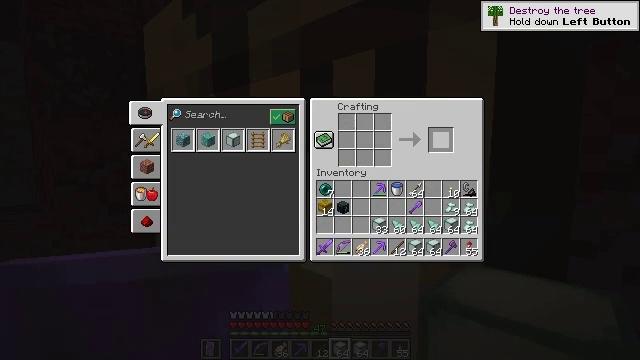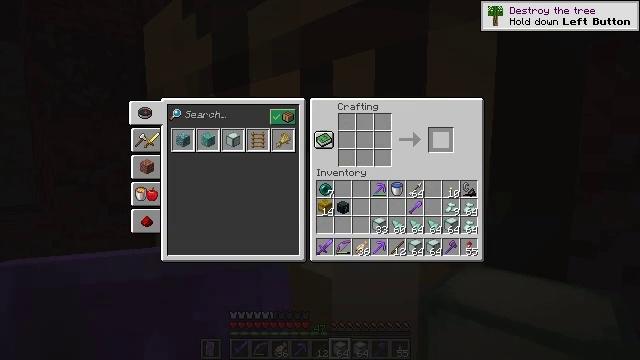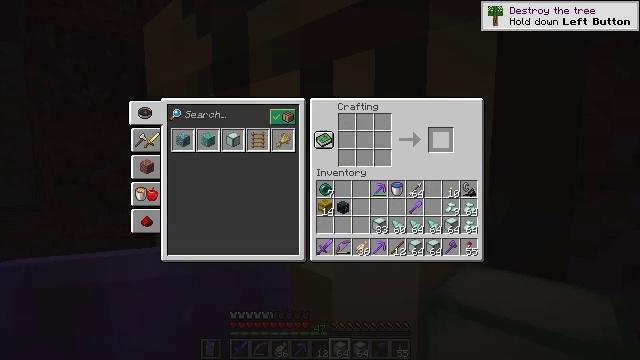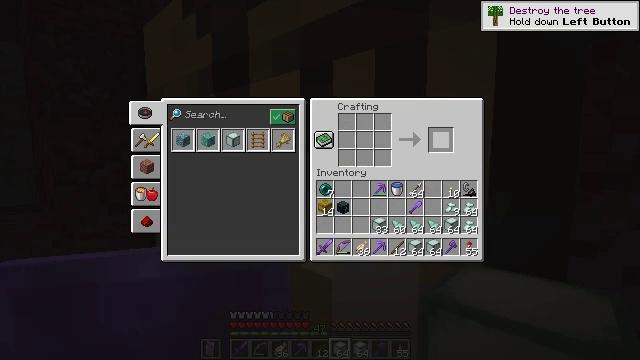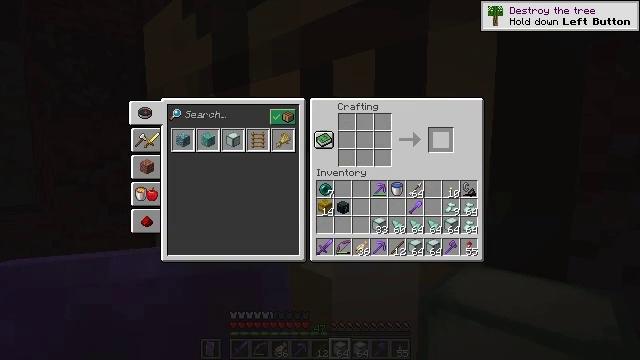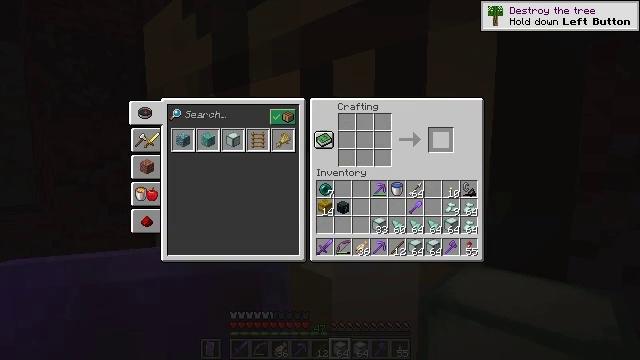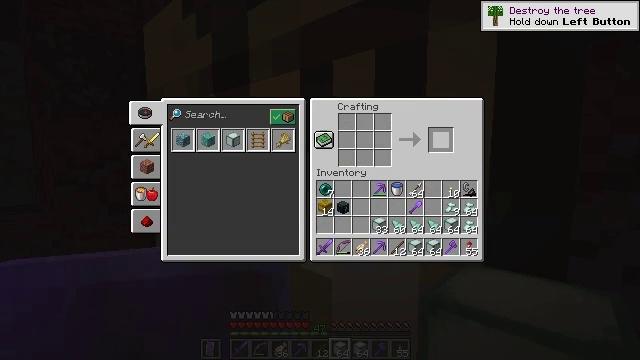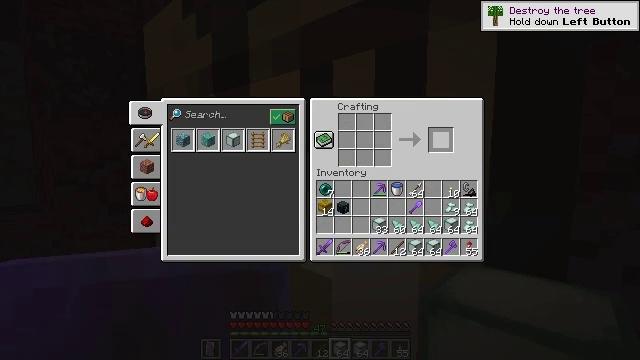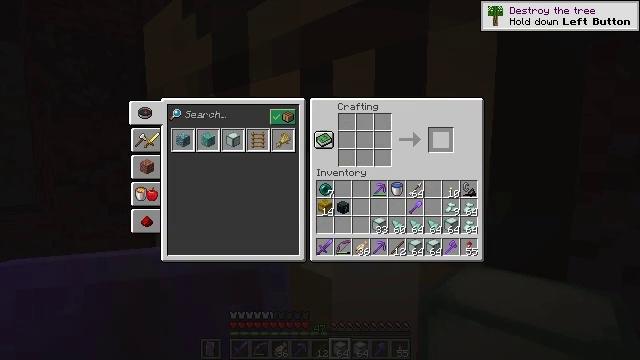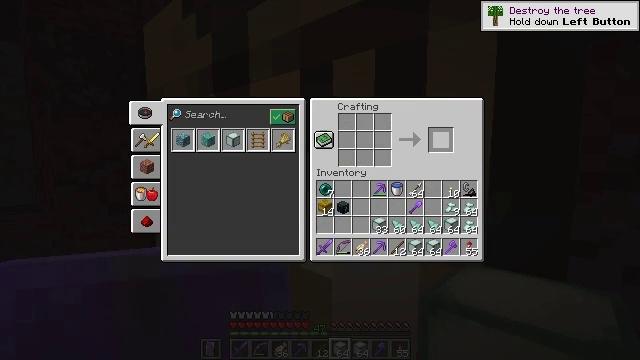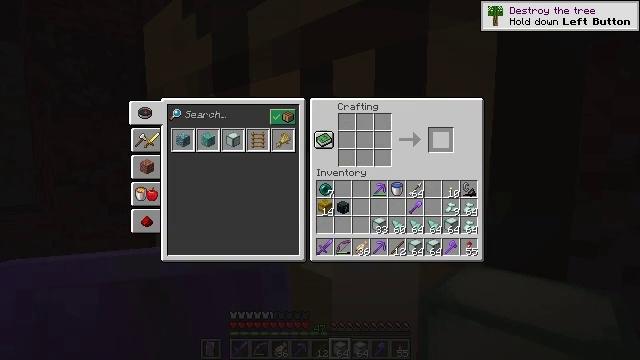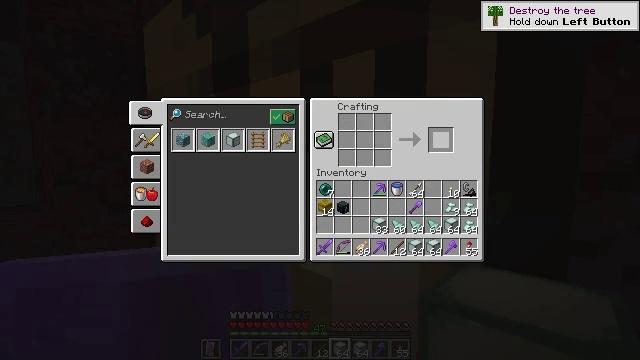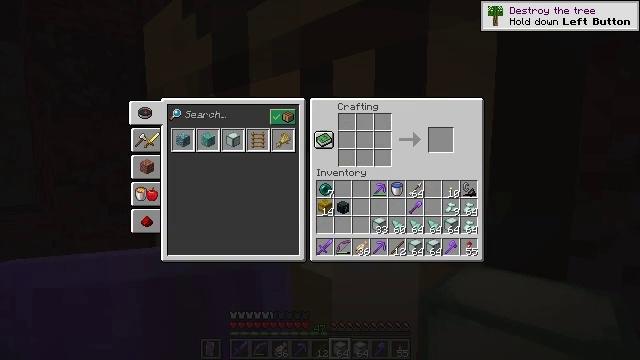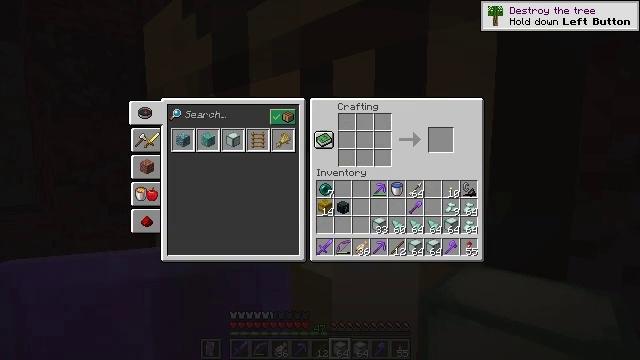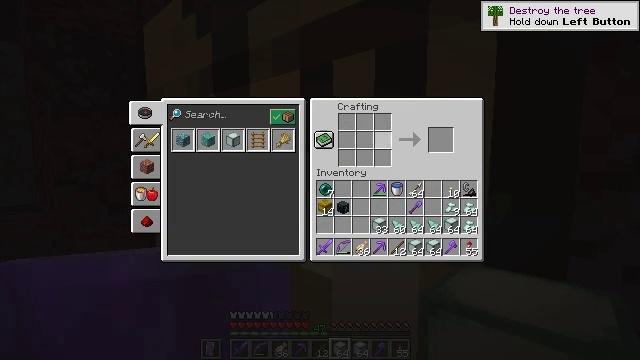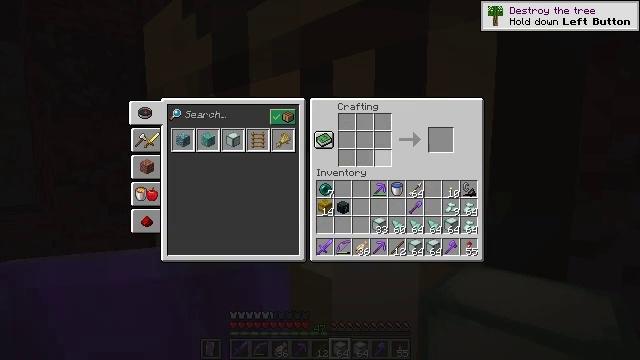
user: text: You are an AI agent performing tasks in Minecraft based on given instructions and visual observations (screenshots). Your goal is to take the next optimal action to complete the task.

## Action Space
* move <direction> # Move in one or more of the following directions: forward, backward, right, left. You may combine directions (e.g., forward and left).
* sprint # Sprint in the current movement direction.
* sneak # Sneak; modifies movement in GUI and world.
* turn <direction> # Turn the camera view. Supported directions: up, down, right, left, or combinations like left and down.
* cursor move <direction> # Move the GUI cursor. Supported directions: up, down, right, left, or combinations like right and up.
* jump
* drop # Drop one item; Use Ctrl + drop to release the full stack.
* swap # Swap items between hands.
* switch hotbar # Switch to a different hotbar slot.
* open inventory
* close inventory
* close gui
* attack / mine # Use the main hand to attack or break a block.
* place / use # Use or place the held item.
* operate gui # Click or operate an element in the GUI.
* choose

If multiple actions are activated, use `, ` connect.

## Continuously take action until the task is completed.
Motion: motion action
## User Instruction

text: Use materials to craft a sea lantern.
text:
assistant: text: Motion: sneak, attack / mine
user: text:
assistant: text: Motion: sneak, attack / mine
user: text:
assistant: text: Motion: sneak, attack / mine
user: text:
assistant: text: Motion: sneak, attack / mine
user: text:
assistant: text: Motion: sneak, attack / mine
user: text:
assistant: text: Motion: sneak
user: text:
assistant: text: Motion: sneak
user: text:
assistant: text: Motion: sneak
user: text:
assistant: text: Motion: sneak
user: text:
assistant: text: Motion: sneak
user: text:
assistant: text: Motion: sneak
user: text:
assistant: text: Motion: sneak, turn left and down
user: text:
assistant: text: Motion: sneak
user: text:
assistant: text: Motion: sneak, turn left
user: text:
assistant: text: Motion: sneak, turn left
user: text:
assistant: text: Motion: sneak
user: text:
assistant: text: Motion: sneak
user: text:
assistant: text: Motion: sneak
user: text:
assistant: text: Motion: sneak, turn left
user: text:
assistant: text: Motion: sneak, turn left
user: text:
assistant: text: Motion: sneak
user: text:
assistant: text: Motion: sneak
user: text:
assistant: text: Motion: sneak
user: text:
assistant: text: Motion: sneak, turn left
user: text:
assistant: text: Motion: sneak, turn left
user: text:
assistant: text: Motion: sneak, turn left and up
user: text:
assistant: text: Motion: sneak, turn left and up
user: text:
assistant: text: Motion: sneak, turn left
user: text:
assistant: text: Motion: sneak
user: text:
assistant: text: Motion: sneak